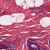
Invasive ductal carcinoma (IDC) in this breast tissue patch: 0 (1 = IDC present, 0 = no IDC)